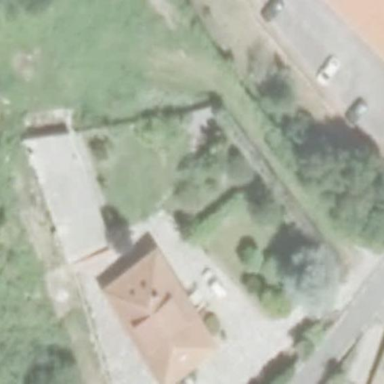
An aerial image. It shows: Simple and straightforward house.